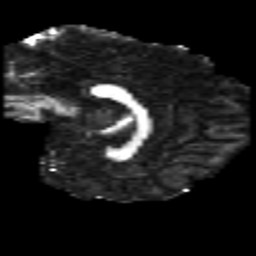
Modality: FA
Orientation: sagittal
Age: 23
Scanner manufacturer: philips
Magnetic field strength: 3 T
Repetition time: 8.6 s
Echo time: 0.127 s